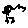
Label: bird